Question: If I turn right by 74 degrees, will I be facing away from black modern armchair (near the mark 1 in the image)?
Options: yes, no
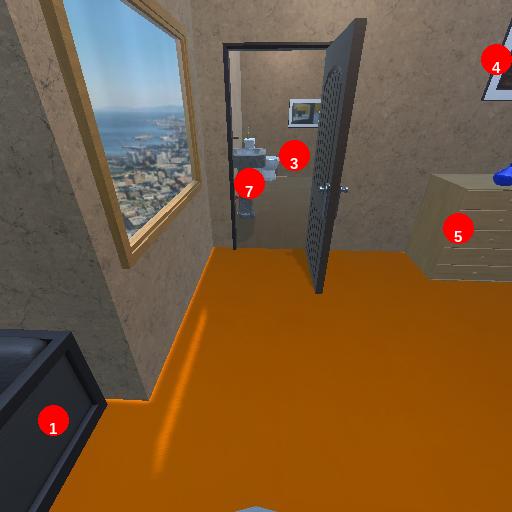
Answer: yes